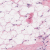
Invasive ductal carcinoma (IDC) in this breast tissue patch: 0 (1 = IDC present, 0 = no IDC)